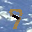
Label: 9